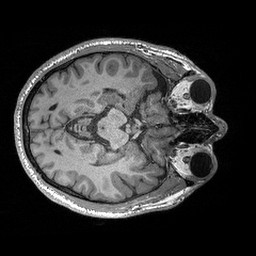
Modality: T1w
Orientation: axial
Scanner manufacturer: siemens
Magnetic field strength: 3 T
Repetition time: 2.3 s
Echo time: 0.00298 s